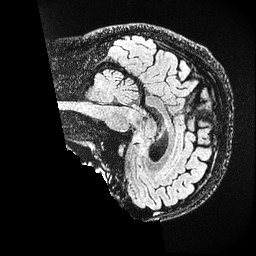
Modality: FLAIR
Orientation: sagittal
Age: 37
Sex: male
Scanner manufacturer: ge
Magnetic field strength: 3 T
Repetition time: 4.802 s
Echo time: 0.1162 s